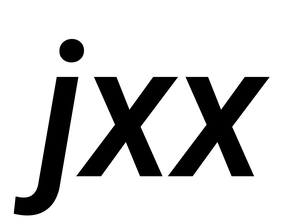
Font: Roboto-Italic_Medium_Italic